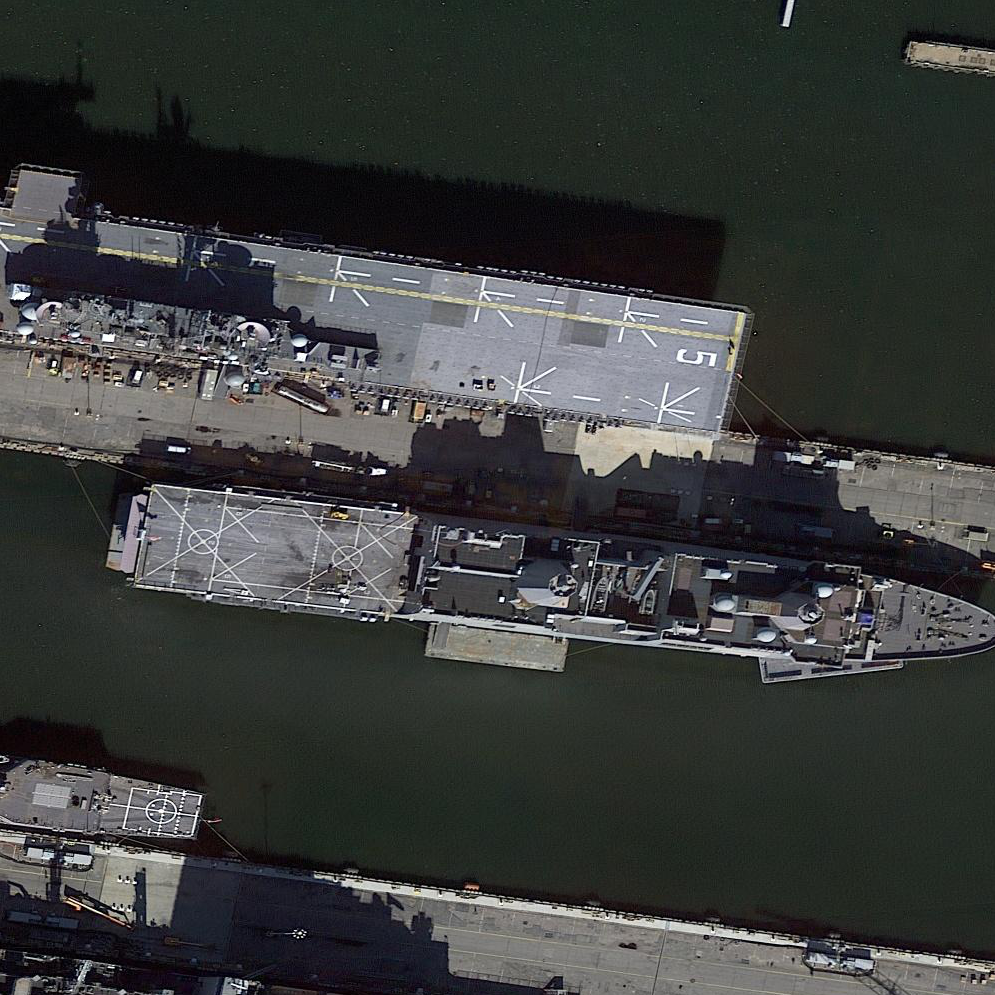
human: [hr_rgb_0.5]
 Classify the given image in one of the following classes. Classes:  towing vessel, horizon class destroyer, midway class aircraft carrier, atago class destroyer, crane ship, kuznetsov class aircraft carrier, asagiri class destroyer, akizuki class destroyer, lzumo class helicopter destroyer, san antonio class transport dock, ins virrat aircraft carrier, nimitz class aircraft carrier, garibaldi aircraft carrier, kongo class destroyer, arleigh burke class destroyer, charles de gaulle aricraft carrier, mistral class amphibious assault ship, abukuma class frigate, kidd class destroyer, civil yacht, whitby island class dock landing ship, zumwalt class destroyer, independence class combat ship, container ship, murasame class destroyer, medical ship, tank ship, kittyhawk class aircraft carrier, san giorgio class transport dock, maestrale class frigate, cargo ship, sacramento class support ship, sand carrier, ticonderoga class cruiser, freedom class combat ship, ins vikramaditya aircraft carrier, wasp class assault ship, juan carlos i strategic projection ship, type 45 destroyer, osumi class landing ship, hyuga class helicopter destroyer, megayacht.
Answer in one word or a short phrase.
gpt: San Antonio class transport dock